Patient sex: M
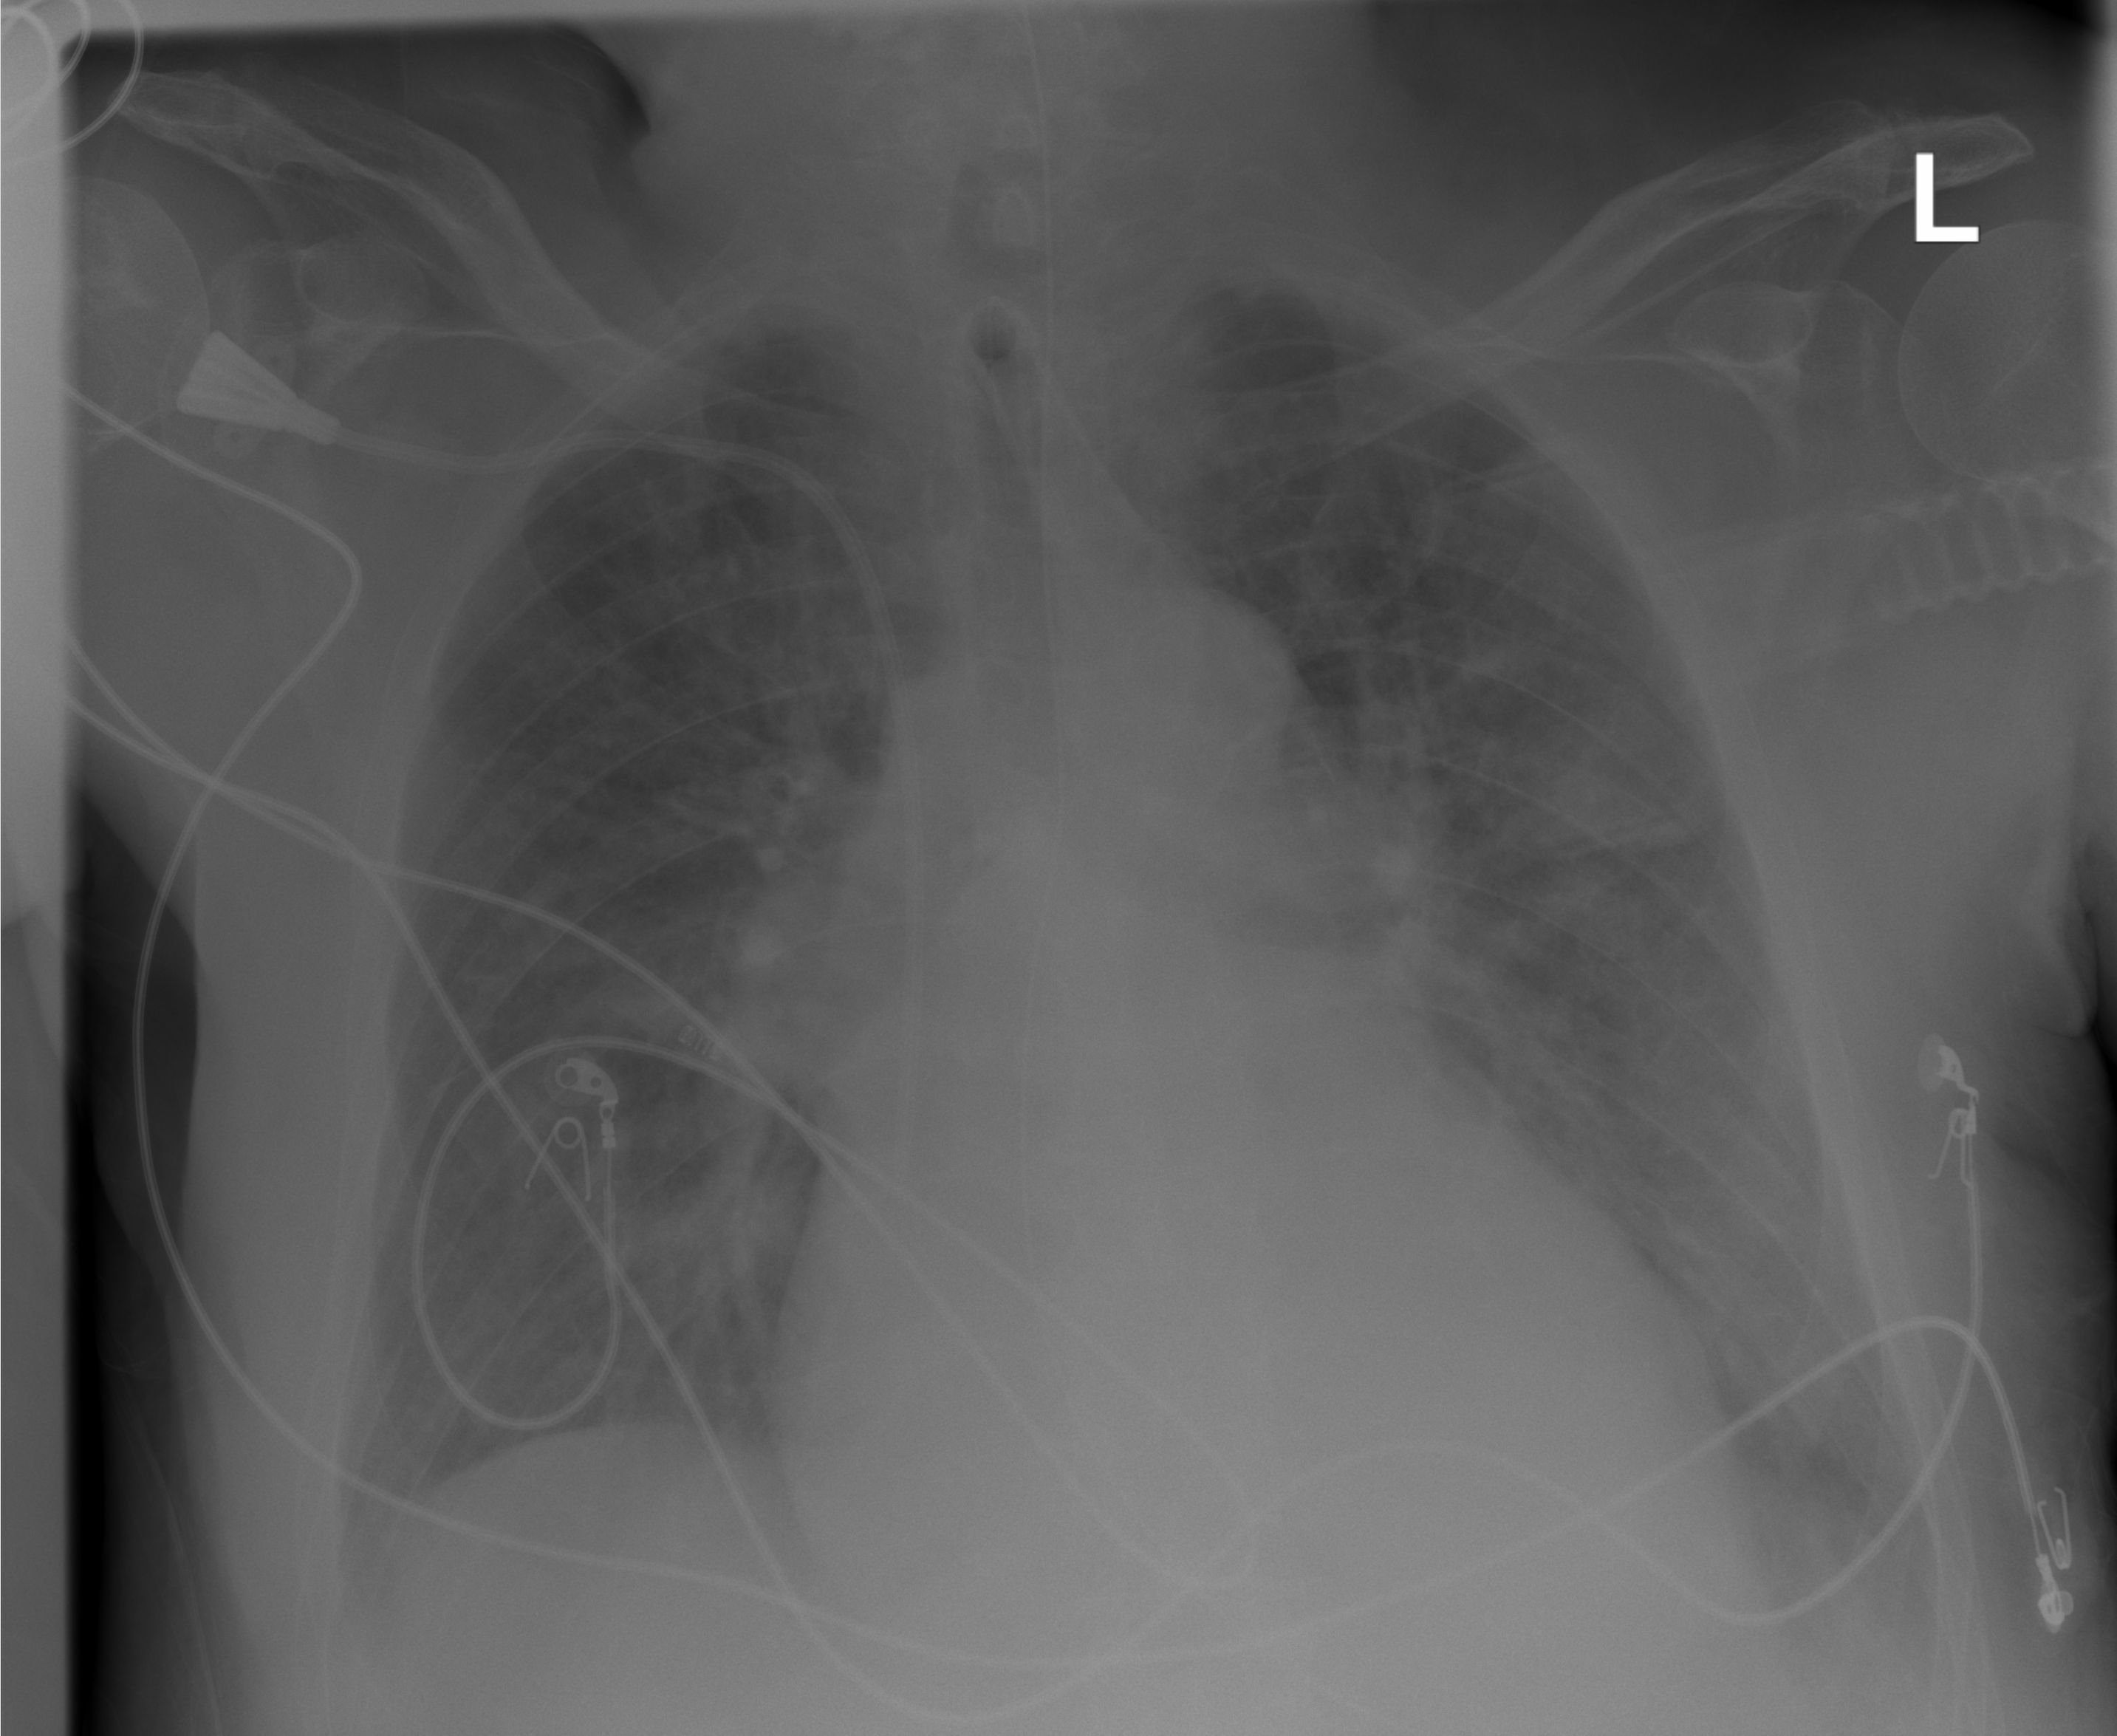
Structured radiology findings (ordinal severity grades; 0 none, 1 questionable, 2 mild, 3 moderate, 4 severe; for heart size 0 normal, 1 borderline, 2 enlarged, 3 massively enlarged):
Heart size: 2
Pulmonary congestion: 2
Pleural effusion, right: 0
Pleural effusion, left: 1
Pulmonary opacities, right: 0
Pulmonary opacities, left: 2
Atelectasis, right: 1
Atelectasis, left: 2